Aerial crown-view tile of a tropical tree (Barro Colorado Island, Panama), acquired 20240716:
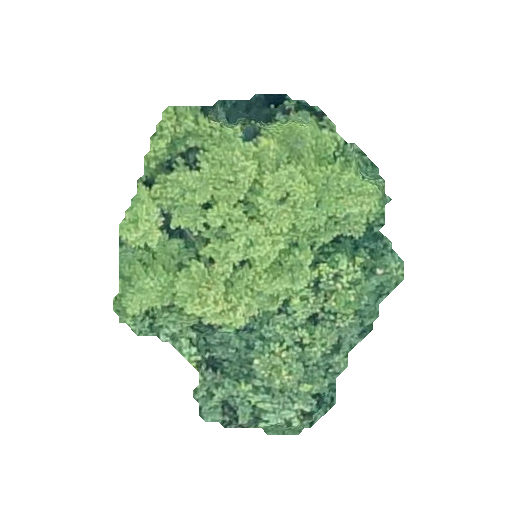
Species: Quararibea stenophylla
GBIF accepted scientific name: Quararibea stenophylla
Crown area: 108.782 m²